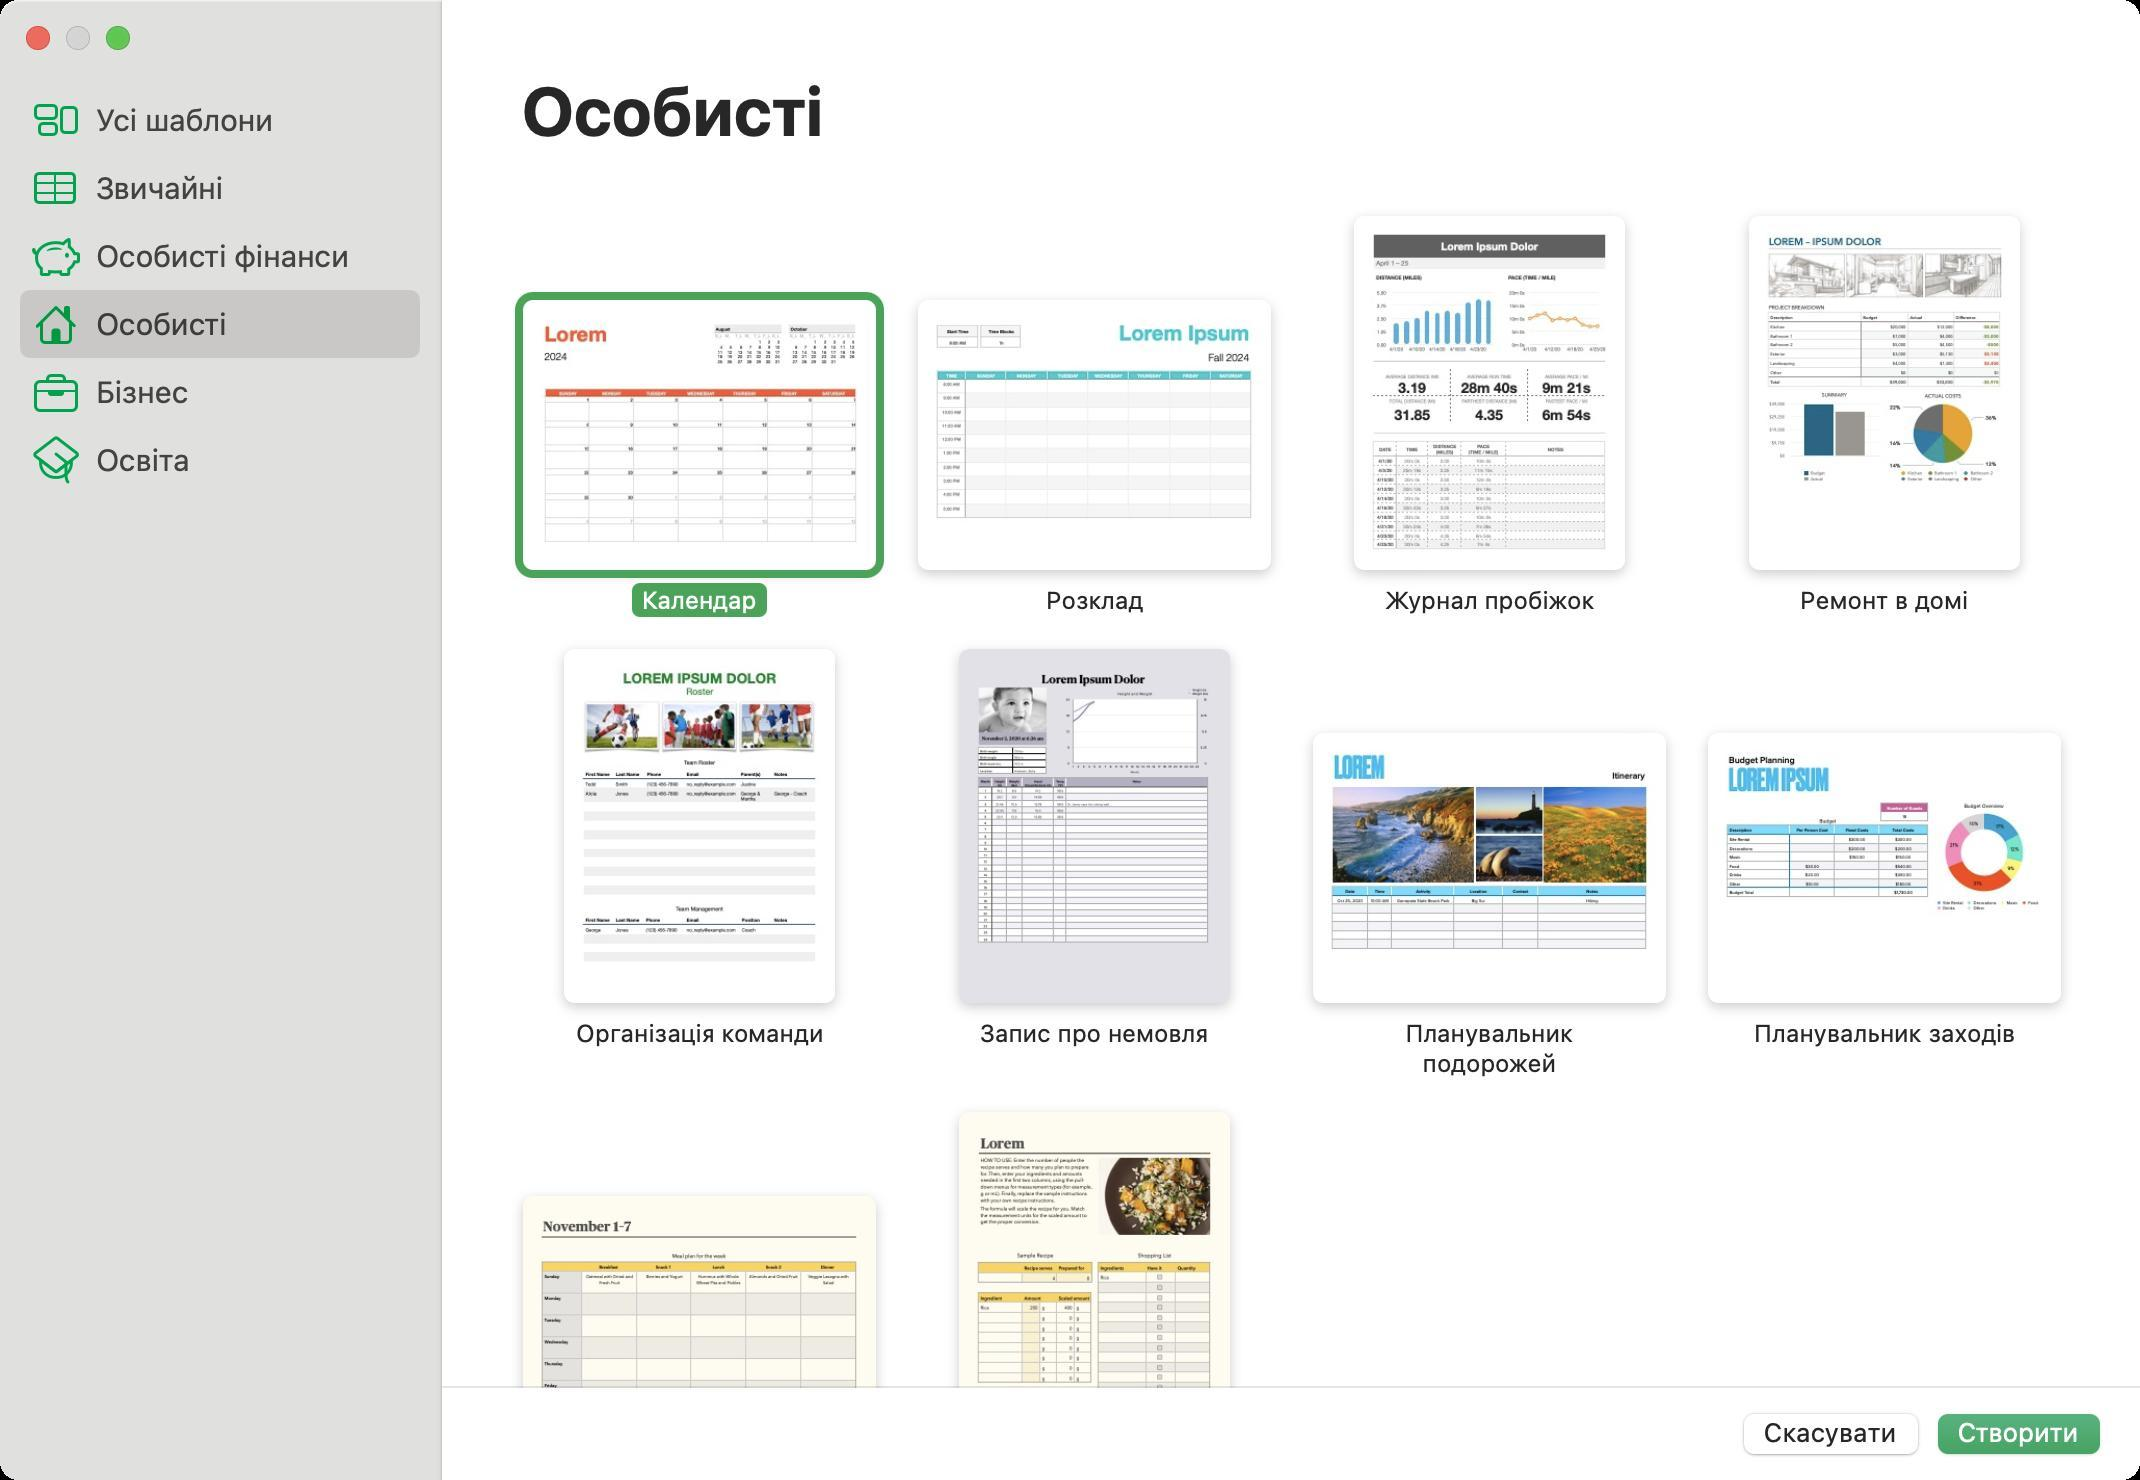
Accessibility tree:
{"name": "", "role": "AXWindow", "description": null, "role_description": "звичайне вікно", "value": null, "position": "329.00;207.00", "size": "1070;740", "children": [{"name": null, "role": "AXSplitGroup", "description": null, "role_description": "група розділених областей", "value": null, "position": "0.00;0.00", "size": "1070;740", "children": [{"name": null, "role": "AXScrollArea", "description": null, "role_description": "область прокручування", "value": null, "position": "0.00;43.00", "size": "220;668", "children": [{"name": null, "role": "AXTable", "description": null, "role_description": "таблиця", "value": null, "position": "0.00;43.00", "size": "220;668", "children": [{"name": null, "role": "AXRow", "description": null, "role_description": "рядок таблиці", "value": null, "position": "0.00;43.00", "size": "220;34", "children": [{"name": null, "role": "AXCell", "description": null, "role_description": "комірка", "value": null, "position": "16.00;43.00", "size": "188;34", "children": [{"name": null, "role": "AXStaticText", "description": null, "role_description": "текст", "value": "Усі шаблони", "position": "46.00;50.50", "size": "158;19", "children": []}]}]}, {"name": null, "role": "AXRow", "description": null, "role_description": "рядок таблиці", "value": null, "position": "0.00;77.00", "size": "220;34", "children": [{"name": null, "role": "AXCell", "description": null, "role_description": "комірка", "value": null, "position": "16.00;77.00", "size": "188;34", "children": [{"name": null, "role": "AXStaticText", "description": null, "role_description": "текст", "value": "Звичайні", "position": "46.00;84.50", "size": "158;19", "children": []}]}]}, {"name": null, "role": "AXRow", "description": null, "role_description": "рядок таблиці", "value": null, "position": "0.00;111.00", "size": "220;34", "children": [{"name": null, "role": "AXCell", "description": null, "role_description": "комірка", "value": null, "position": "16.00;111.00", "size": "188;34", "children": [{"name": null, "role": "AXStaticText", "description": null, "role_description": "текст", "value": "Особисті фінанси", "position": "46.00;118.50", "size": "158;19", "children": []}]}]}, {"name": null, "role": "AXRow", "description": null, "role_description": "рядок таблиці", "value": null, "position": "0.00;145.00", "size": "220;34", "children": [{"name": null, "role": "AXCell", "description": null, "role_description": "комірка", "value": null, "position": "16.00;145.00", "size": "188;34", "children": [{"name": null, "role": "AXStaticText", "description": null, "role_description": "текст", "value": "Особисті", "position": "46.00;152.50", "size": "158;19", "children": []}]}]}, {"name": null, "role": "AXRow", "description": null, "role_description": "рядок таблиці", "value": null, "position": "0.00;179.00", "size": "220;34", "children": [{"name": null, "role": "AXCell", "description": null, "role_description": "комірка", "value": null, "position": "16.00;179.00", "size": "188;34", "children": [{"name": null, "role": "AXStaticText", "description": null, "role_description": "текст", "value": "Бізнес", "position": "46.00;186.50", "size": "158;19", "children": []}]}]}, {"name": null, "role": "AXRow", "description": null, "role_description": "рядок таблиці", "value": null, "position": "0.00;213.00", "size": "220;34", "children": [{"name": null, "role": "AXCell", "description": null, "role_description": "комірка", "value": null, "position": "16.00;213.00", "size": "188;34", "children": [{"name": null, "role": "AXStaticText", "description": null, "role_description": "текст", "value": "Освіта", "position": "46.00;220.50", "size": "158;19", "children": []}]}]}, {"name": null, "role": "AXColumn", "description": null, "role_description": "стовпчик", "value": null, "position": "10.00;43.00", "size": "200;668", "children": []}]}]}, {"name": null, "role": "AXSplitter", "description": null, "role_description": "роздільник", "value": 220.0, "position": "220.00;38.00", "size": "1;702", "children": []}, {"name": null, "role": "AXScrollArea", "description": null, "role_description": "область прокручування", "value": null, "position": "221.00;0.00", "size": "849;694", "children": [{"name": null, "role": "AXList", "description": null, "role_description": "колекція", "value": null, "position": "221.00;88.00", "size": "849;686", "children": [{"name": null, "role": "AXList", "description": null, "role_description": "розділ", "value": null, "position": "255.00;98.00", "size": "782;668", "children": [{"name": null, "role": "AXGroup", "description": null, "role_description": "група", "value": null, "position": "255.00;98.00", "size": "782;668", "children": []}, {"name": null, "role": "AXButton", "description": "Календар, Порожній місячний календар із яскравими оранжевими акцентами, оптимізований для друку", "role_description": "кнопка", "value": null, "position": "255.00;140.00", "size": "190;178", "children": [{"name": null, "role": "AXStaticText", "description": null, "role_description": "текст", "value": "‎⁨Календар⁩", "position": "317.00;292.50", "size": "66;15", "children": []}, {"name": null, "role": "AXImage", "description": "", "role_description": "зображення", "value": null, "position": "261.50;150.00", "size": "176;135", "children": []}]}, {"name": null, "role": "AXButton", "description": "Розклад, Погодинний календар на сім днів із бірюзовими акцентами, оптимізований для друку", "role_description": "кнопка", "value": null, "position": "452.50;140.00", "size": "190;178", "children": [{"name": null, "role": "AXStaticText", "description": null, "role_description": "текст", "value": "‎⁨Розклад⁩", "position": "519.00;292.50", "size": "57;15", "children": []}, {"name": null, "role": "AXImage", "description": "", "role_description": "зображення", "value": null, "position": "459.00;150.00", "size": "176;135", "children": []}]}, {"name": null, "role": "AXButton", "description": "Журнал пробіжок, Дві таблиці та дві діаграми, які дають змогу обчислити середні показники, досягнення та прогрес до ключових цілей, ввівши дані про пробіжки", "role_description": "кнопка", "value": null, "position": "650.00;98.00", "size": "190;220", "children": [{"name": null, "role": "AXStaticText", "description": null, "role_description": "текст", "value": "‎⁨Журнал пробіжок⁩", "position": "688.50;292.50", "size": "113;15", "children": []}, {"name": null, "role": "AXImage", "description": "", "role_description": "зображення", "value": null, "position": "677.00;108.00", "size": "136;177", "children": []}]}, {"name": null, "role": "AXButton", "description": "Ремонт в домі, Пʼять аркушів, шість таблиць і дві діаграми для створення списків завдань, бюджетів, контактів тощо для вашого проєкту", "role_description": "кнопка", "value": null, "position": "847.50;98.00", "size": "190;220", "children": [{"name": null, "role": "AXStaticText", "description": null, "role_description": "текст", "value": "‎⁨Ремонт в домі⁩", "position": "896.00;292.50", "size": "92;15", "children": []}, {"name": null, "role": "AXImage", "description": "", "role_description": "зображення", "value": null, "position": "874.50;108.00", "size": "136;177", "children": []}]}, {"name": null, "role": "AXButton", "description": "Організація команди, Чотири аркуші, сім таблиць і дві діаграми, які дають змогу зазначати склад вашої команди, графік, статистичні показники й бюджет", "role_description": "кнопка", "value": null, "position": "255.00;314.50", "size": "190;220", "children": [{"name": null, "role": "AXStaticText", "description": null, "role_description": "текст", "value": "‎⁨Організація команди⁩", "position": "284.00;509.00", "size": "132;15", "children": []}, {"name": null, "role": "AXImage", "description": "", "role_description": "зображення", "value": null, "position": "282.00;324.50", "size": "136;177", "children": []}]}, {"name": null, "role": "AXButton", "description": "Запис про немовля, Три аркуші, одна діаграма та чотири таблиці з бузковими акцентами, які дають змогу відстежувати зростання малюка, його стан здоровʼя, щоденні процедури та ключові етапи", "role_description": "кнопка", "value": null, "position": "452.50;314.50", "size": "190;220", "children": [{"name": null, "role": "AXStaticText", "description": null, "role_description": "текст", "value": "‎⁨Запис про немовля⁩", "position": "486.00;509.00", "size": "122;15", "children": []}, {"name": null, "role": "AXImage", "description": "", "role_description": "зображення", "value": null, "position": "479.50;324.50", "size": "136;177", "children": []}]}, {"name": null, "role": "AXButton", "description": "Планувальник подорожей, Три аркуші та вісім таблиць із бірюзовими акцентами, які дають змогу впорядковувати путівники й бронювання та готуватися до подорожей за допомогою контрольних списків", "role_description": "кнопка", "value": null, "position": "650.00;356.50", "size": "190;192", "children": [{"name": null, "role": "AXStaticText", "description": null, "role_description": "текст", "value": "‎⁨Планувальник подорожей⁩", "position": "697.00;509.00", "size": "96;30", "children": []}, {"name": null, "role": "AXImage", "description": "", "role_description": "зображення", "value": null, "position": "656.50;366.50", "size": "176;135", "children": []}]}, {"name": null, "role": "AXButton", "description": "Планувальник заходів, Чотири аркуша, одна діаграма й пʼять таблиць, що допоможуть спростити планування вечірки за допомогою калькулятора бюджету та списків запрошених, постачальників і справ", "role_description": "кнопка", "value": null, "position": "847.50;356.50", "size": "190;178", "children": [{"name": null, "role": "AXStaticText", "description": null, "role_description": "текст", "value": "‎⁨Планувальник заходів⁩", "position": "873.00;509.00", "size": "139;15", "children": []}, {"name": null, "role": "AXImage", "description": "", "role_description": "зображення", "value": null, "position": "854.00;366.50", "size": "176;135", "children": []}]}, {"name": null, "role": "AXButton", "description": "Планувальник їжі, Два аркуші та дві таблиці, які допомагають планувати харчування на тиждень і створювати списки покупок", "role_description": "кнопка", "value": null, "position": "255.00;588.00", "size": "190;178", "children": [{"name": null, "role": "AXStaticText", "description": null, "role_description": "текст", "value": "‎⁨Планувальник їжі⁩", "position": "294.50;740.50", "size": "111;15", "children": []}, {"name": null, "role": "AXImage", "description": "", "role_description": "зображення", "value": null, "position": "261.50;598.00", "size": "176;135", "children": []}]}, {"name": null, "role": "AXButton", "description": "Рецепт, Три таблиці із жовтими акцентами, які дають змогу обчислити потрібну кількість інгредієнтів, ввівши відомості про рецепт і кількість осіб", "role_description": "кнопка", "value": null, "position": "452.50;546.00", "size": "190;220", "children": [{"name": null, "role": "AXStaticText", "description": null, "role_description": "текст", "value": "‎⁨Рецепт⁩", "position": "522.00;740.50", "size": "50;15", "children": []}, {"name": null, "role": "AXImage", "description": "", "role_description": "зображення", "value": null, "position": "479.50;556.00", "size": "136;177", "children": []}]}]}]}, {"name": null, "role": "AXStaticText", "description": null, "role_description": "текст", "value": "Особисті", "position": "259.00;35.00", "size": "156;40", "children": []}, {"name": null, "role": "AXScrollBar", "description": null, "role_description": "смуга прокручування", "value": 0.0, "position": "1054.00;0.00", "size": "16;694", "children": [{"name": null, "role": "AXValueIndicator", "description": null, "role_description": "індикатор значення", "value": 0.0, "position": "1058.00;1.00", "size": "12;624", "children": []}, {"name": null, "role": "AXButton", "description": null, "role_description": "кнопка-стрілка збільшення", "value": null, "position": "1054.00;0.00", "size": "0;0", "children": []}, {"name": null, "role": "AXButton", "description": null, "role_description": "кнопка-стрілка зменшення", "value": null, "position": "1054.00;0.00", "size": "0;0", "children": []}, {"name": null, "role": "AXButton", "description": null, "role_description": "кнопка наступної сторінки", "value": null, "position": "1058.00;625.50", "size": "12;68", "children": []}, {"name": null, "role": "AXButton", "description": null, "role_description": "кнопка попередньої сторінки", "value": null, "position": "1058.00;0.00", "size": "12;1", "children": []}]}]}, {"name": "Скасувати", "role": "AXButton", "description": null, "role_description": "кнопка", "value": null, "position": "865.00;702.00", "size": "101;32", "children": []}, {"name": "Створити", "role": "AXButton", "description": null, "role_description": "кнопка", "value": null, "position": "962.00;702.00", "size": "95;32", "children": []}]}, {"name": null, "role": "AXToolbar", "description": null, "role_description": "панель інструментів", "value": null, "position": "0.00;0.00", "size": "1070;38", "children": []}, {"name": null, "role": "AXButton", "description": null, "role_description": "кнопка закривання", "value": null, "position": "12.00;11.00", "size": "14;16", "children": []}, {"name": null, "role": "AXButton", "description": null, "role_description": "кнопка оптимізації", "value": null, "position": "52.00;11.00", "size": "14;16", "children": [{"name": null, "role": "AXGroup", "description": null, "role_description": "група", "value": null, "position": "52.00;11.00", "size": "14;16", "children": [{"name": null, "role": "AXGroup", "description": null, "role_description": "група", "value": null, "position": "52.00;11.00", "size": "14;16", "children": []}]}]}, {"name": null, "role": "AXButton", "description": null, "role_description": "кнопка згортання", "value": null, "position": "32.00;11.00", "size": "14;16", "children": []}]}